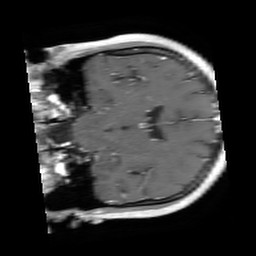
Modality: T1w
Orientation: coronal
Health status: ill
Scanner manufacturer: siemens
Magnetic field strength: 3 T
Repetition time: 0.4 s
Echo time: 0.0026 s